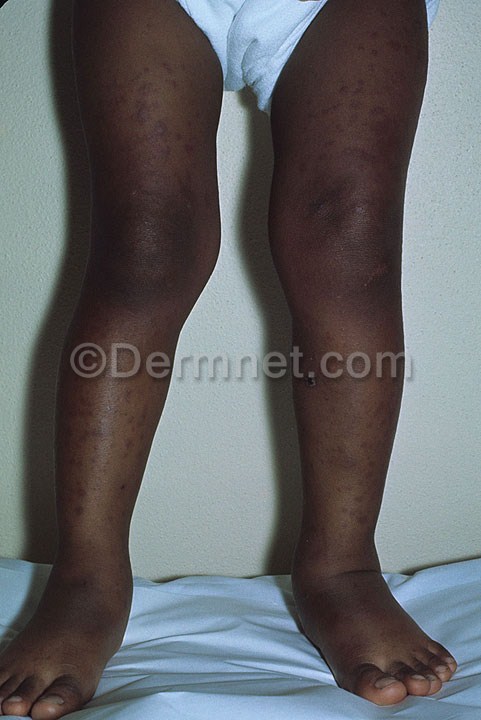
Disease: Vasculitis Photos